Field crop: tomato
Growth stage: 2
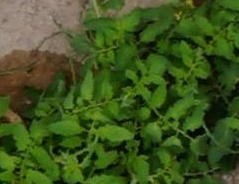
Species: tomato